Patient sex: F
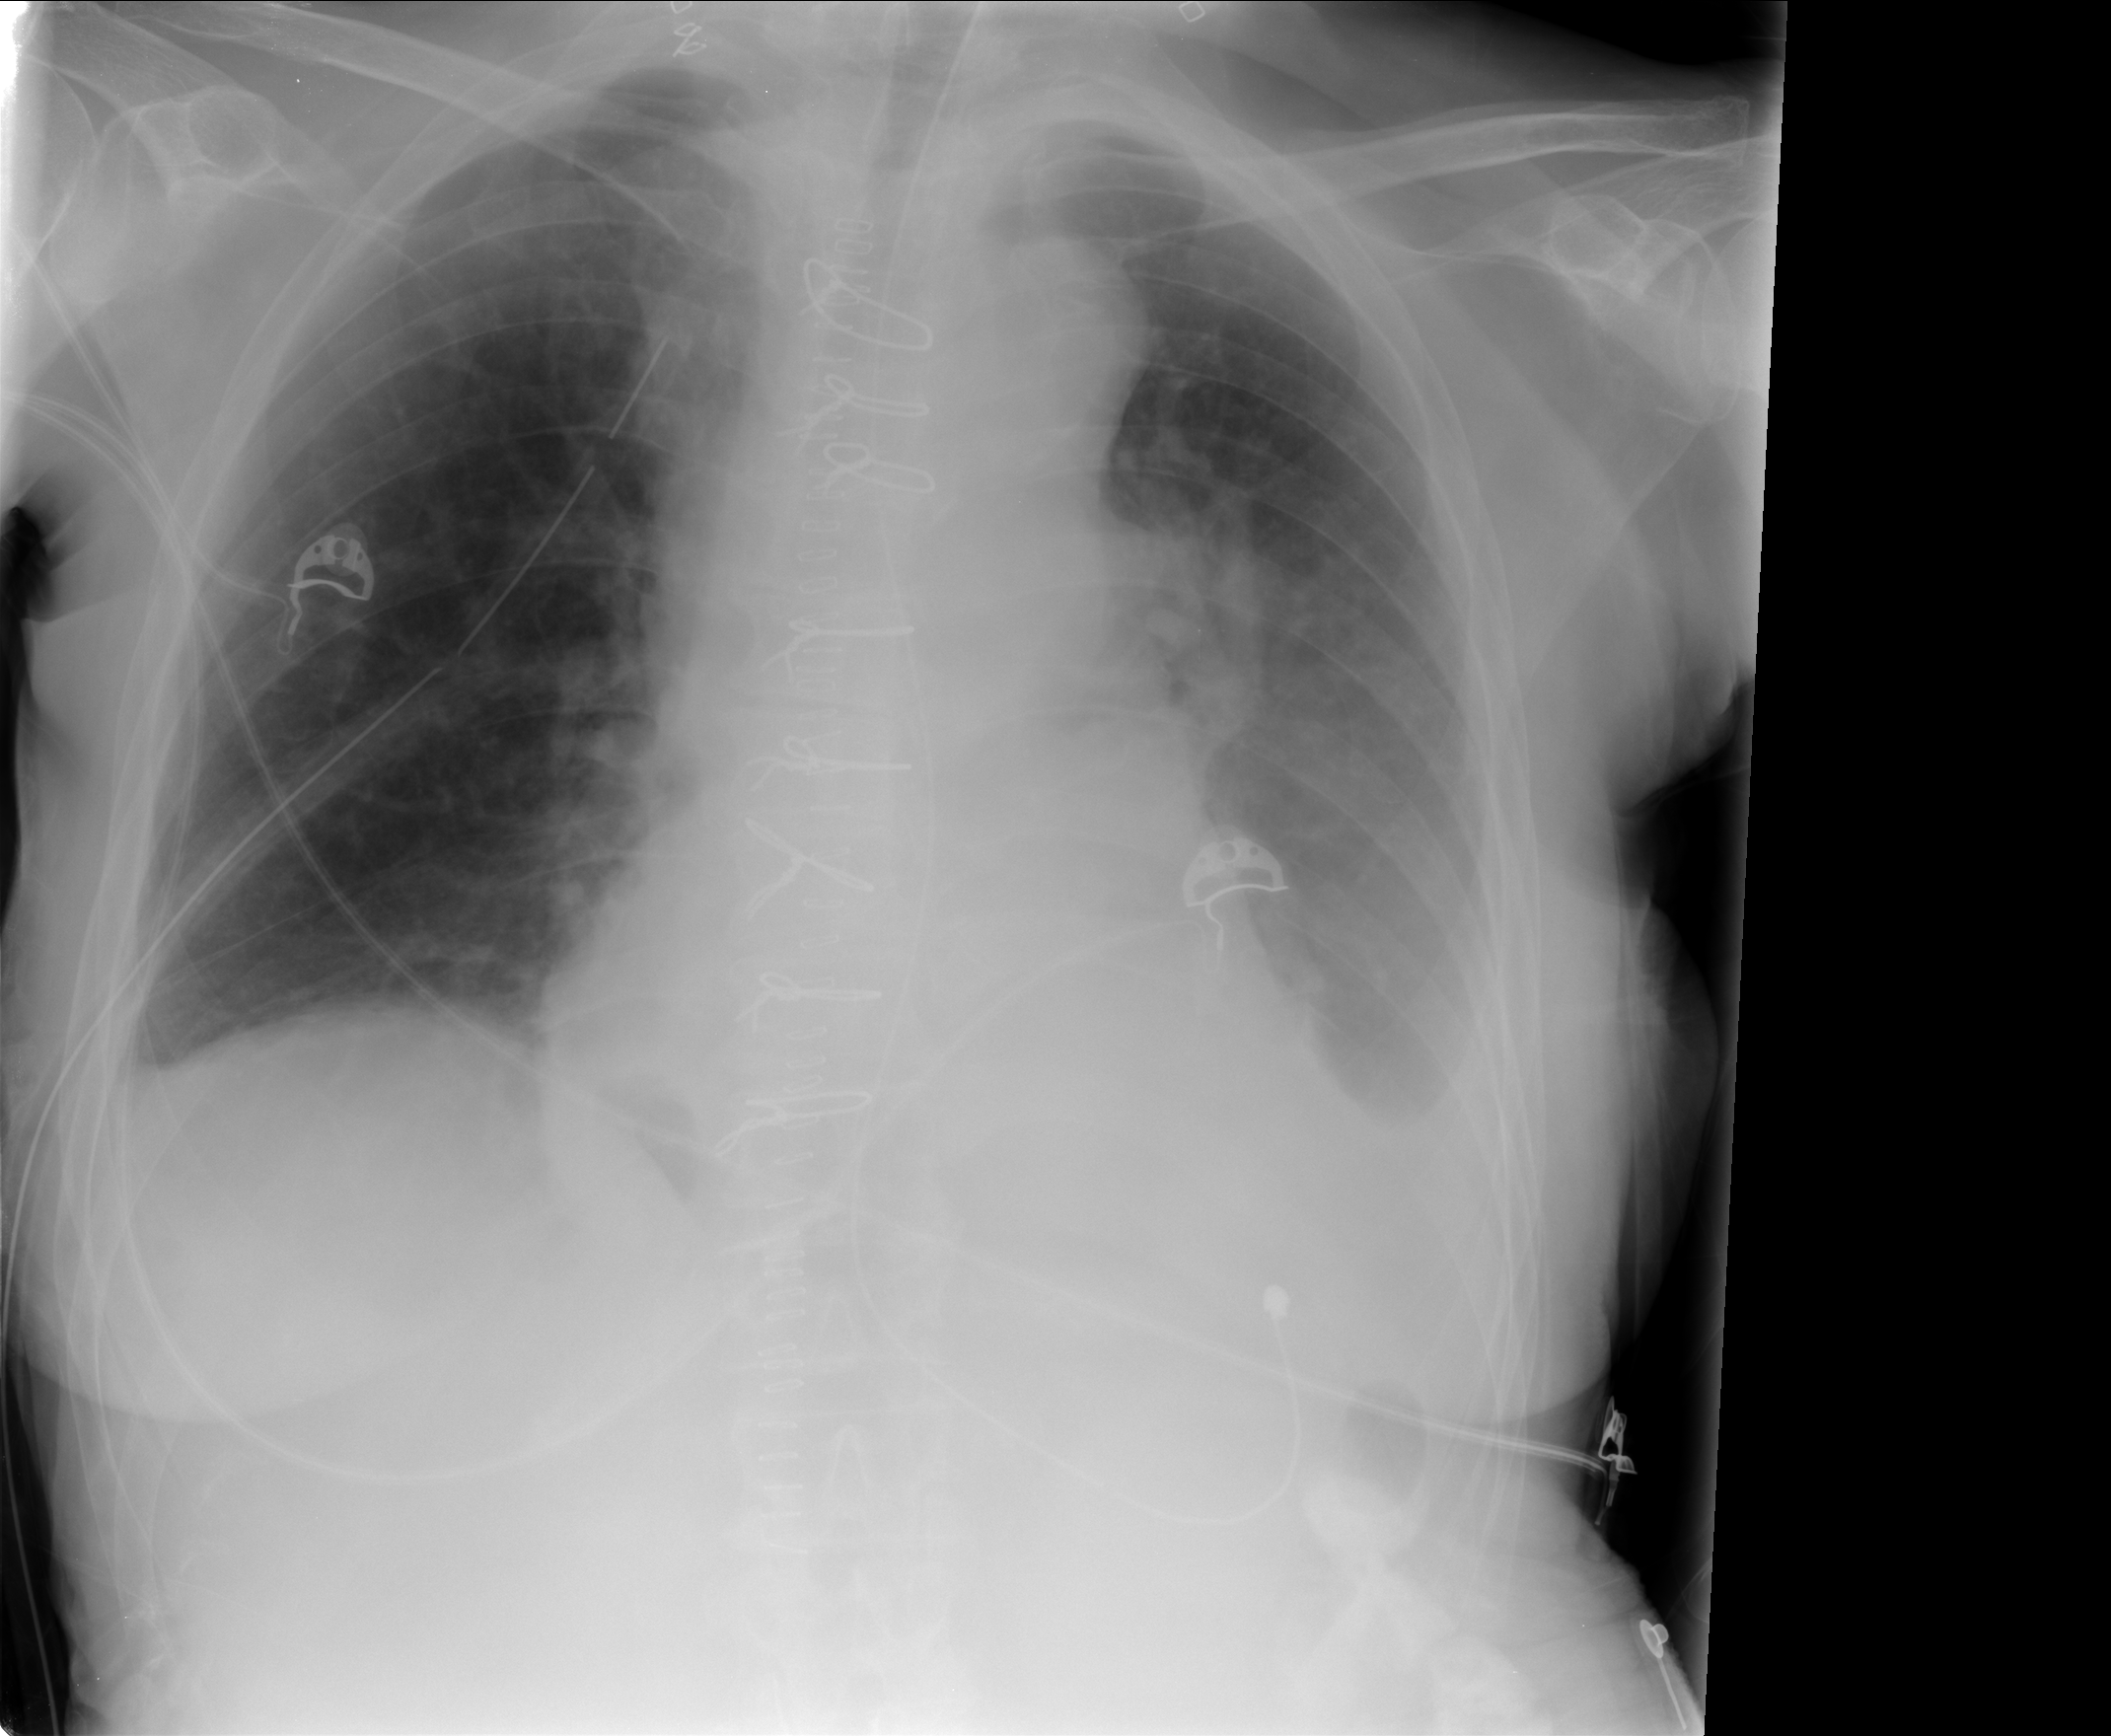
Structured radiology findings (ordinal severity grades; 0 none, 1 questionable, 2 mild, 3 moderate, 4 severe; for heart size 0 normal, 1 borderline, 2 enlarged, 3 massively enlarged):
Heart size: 0
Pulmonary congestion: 2
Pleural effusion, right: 0
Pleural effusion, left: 3
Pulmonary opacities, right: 0
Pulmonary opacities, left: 0
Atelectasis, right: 0
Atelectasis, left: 2